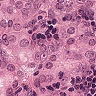
Metastatic tissue present: yes